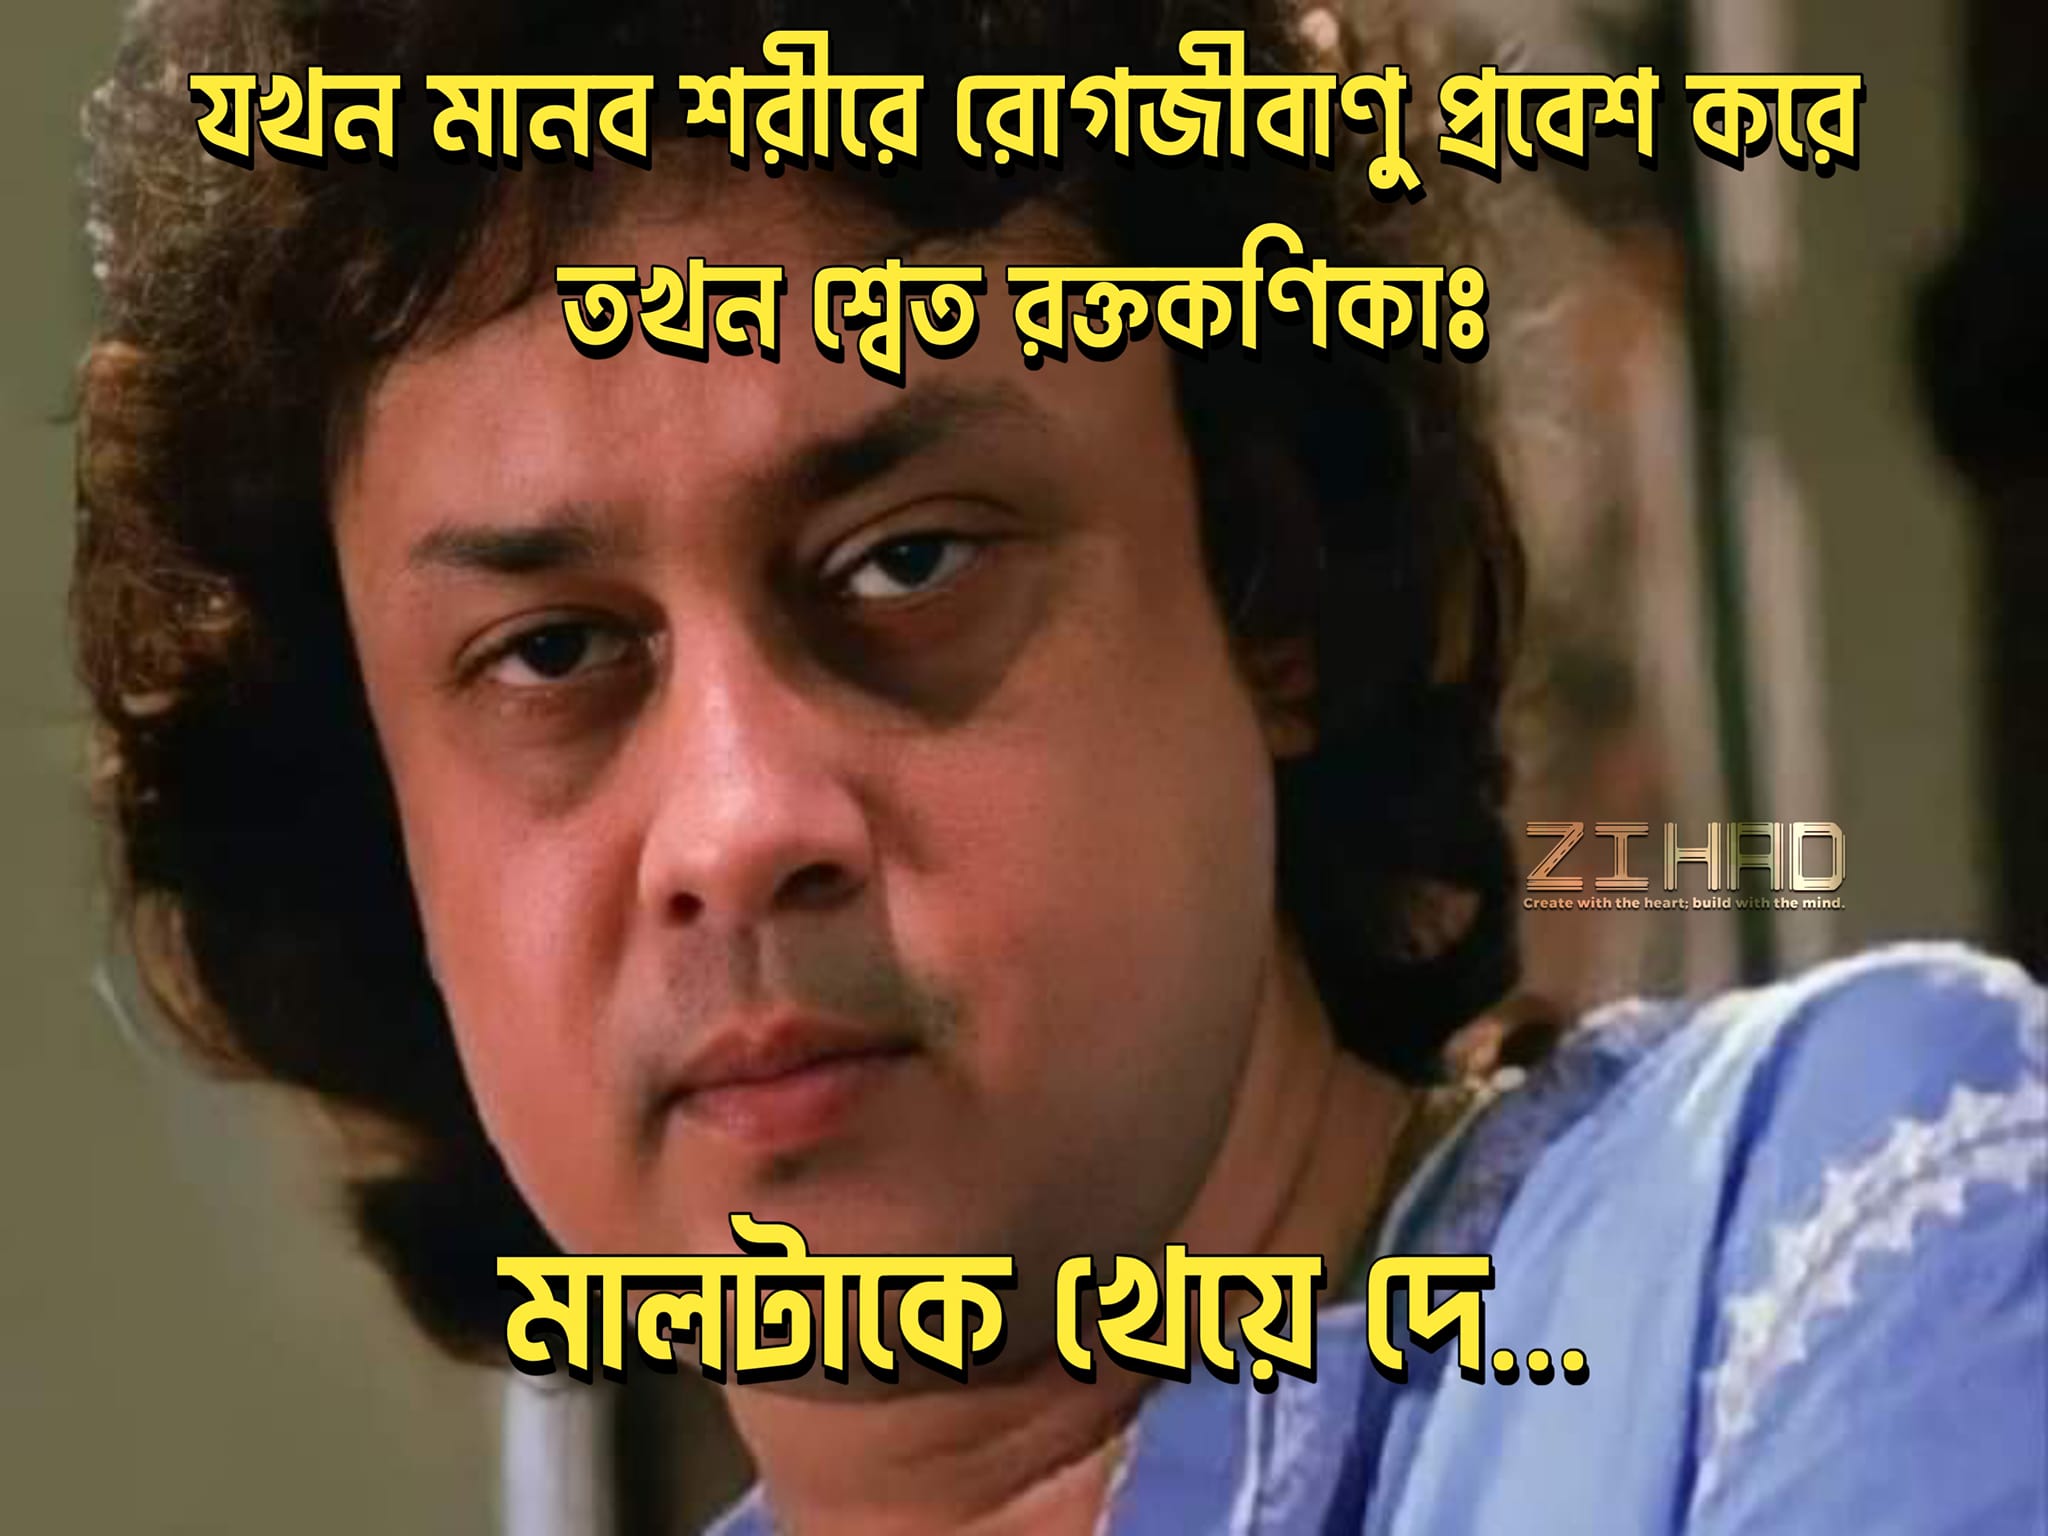
Text: যখন মানব শরীরে রোগজীবাণু প্রবেশ করে তখন শ্বেত রক্তকণিকা মালটাকে খেয়ে দে
Label: Non Hate